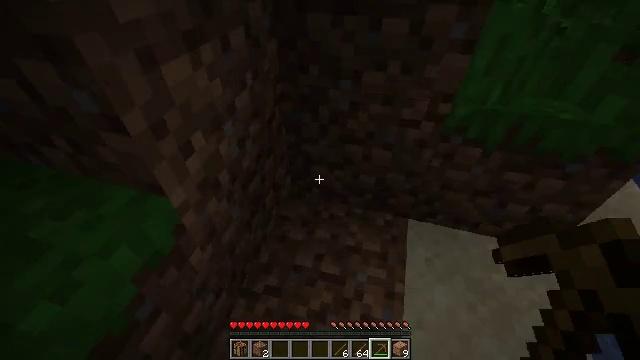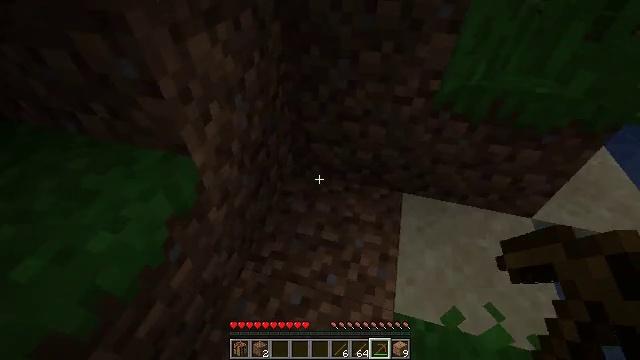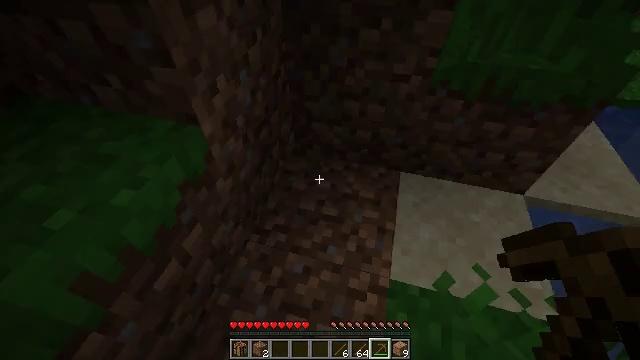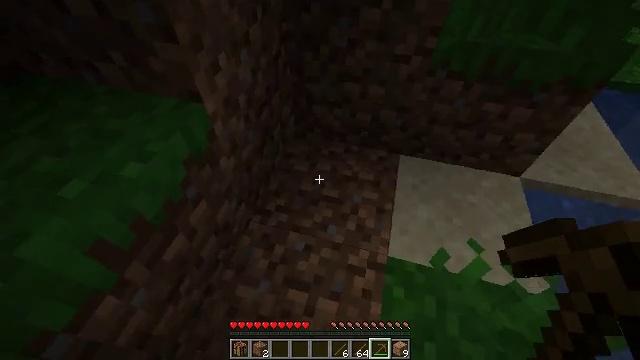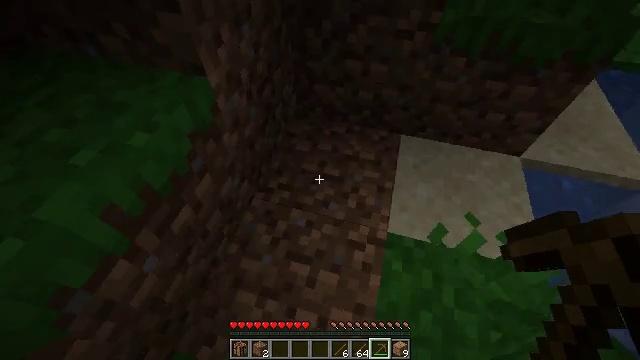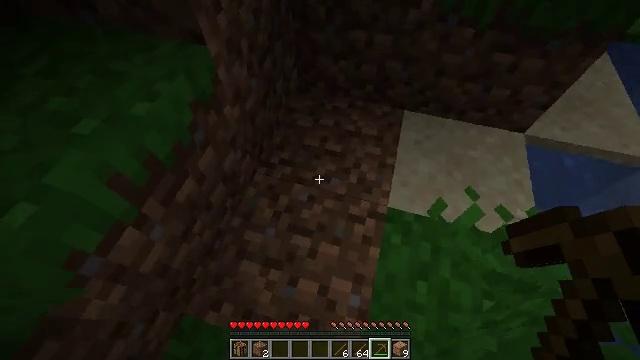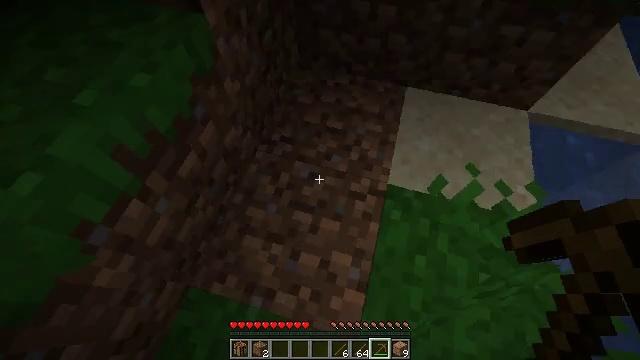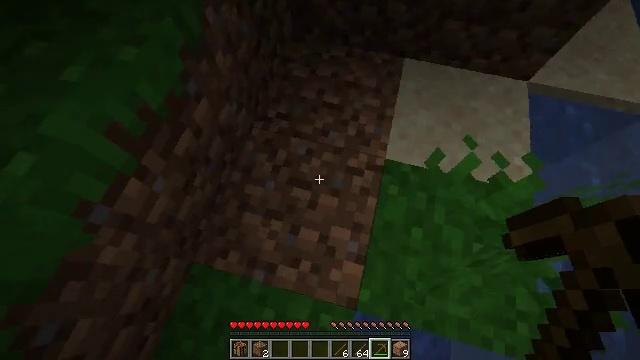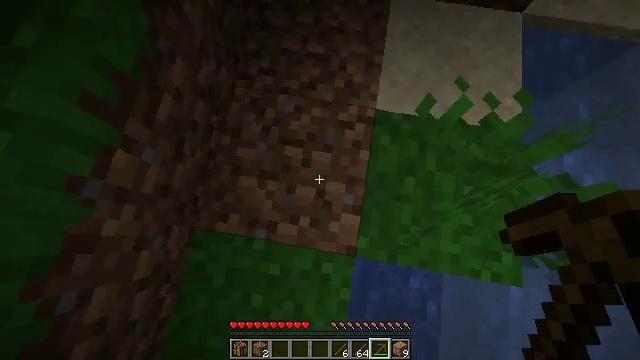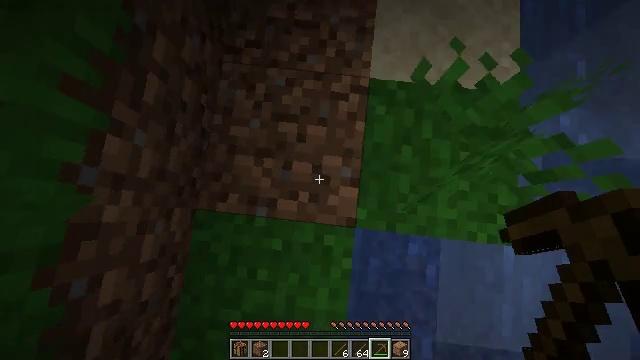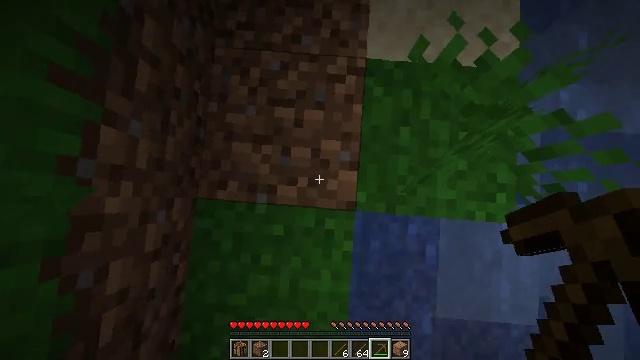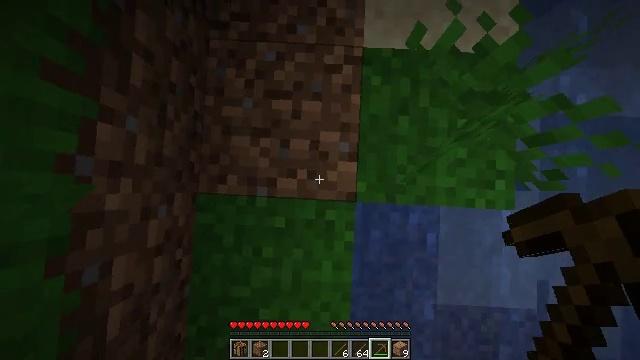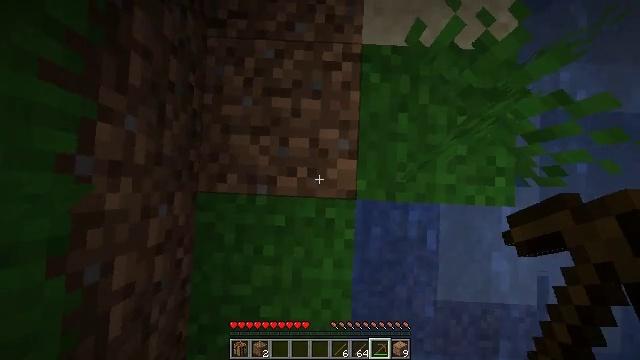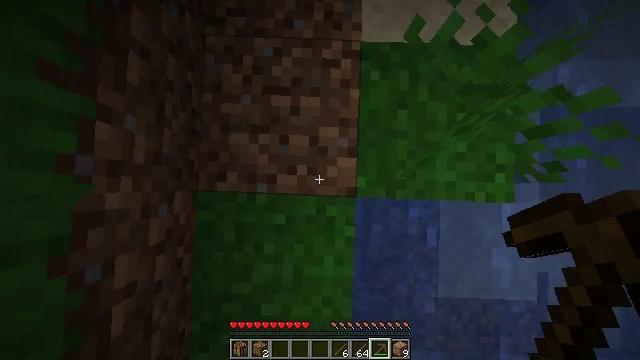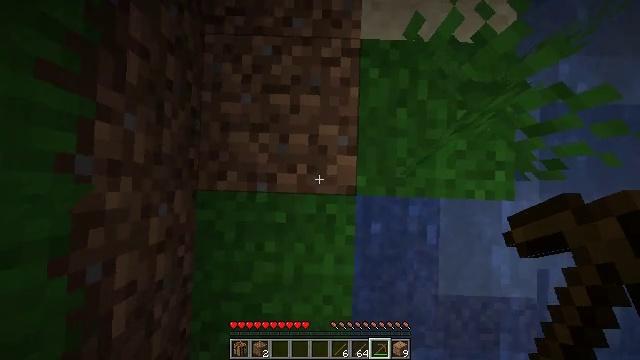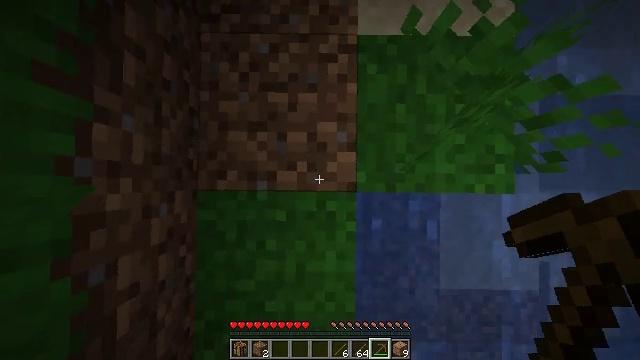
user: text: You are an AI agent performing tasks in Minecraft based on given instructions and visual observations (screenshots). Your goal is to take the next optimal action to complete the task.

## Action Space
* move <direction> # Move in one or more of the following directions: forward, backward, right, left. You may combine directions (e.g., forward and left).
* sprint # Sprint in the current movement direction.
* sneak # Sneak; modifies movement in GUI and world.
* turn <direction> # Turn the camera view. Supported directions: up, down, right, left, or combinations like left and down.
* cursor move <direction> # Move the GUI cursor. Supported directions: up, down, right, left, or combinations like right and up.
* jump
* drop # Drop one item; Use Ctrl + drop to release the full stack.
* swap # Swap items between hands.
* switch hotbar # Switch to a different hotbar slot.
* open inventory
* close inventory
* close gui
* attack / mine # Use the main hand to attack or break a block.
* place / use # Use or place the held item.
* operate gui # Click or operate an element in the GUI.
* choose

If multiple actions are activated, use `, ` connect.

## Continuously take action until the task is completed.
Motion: motion action
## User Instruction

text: Remove oak leaves from branches.
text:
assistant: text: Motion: move back, turn down
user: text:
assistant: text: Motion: turn down
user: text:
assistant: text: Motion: turn down
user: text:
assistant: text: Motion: turn down
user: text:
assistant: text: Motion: turn down
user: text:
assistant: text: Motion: turn down
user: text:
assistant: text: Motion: turn right and down
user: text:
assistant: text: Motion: turn right and down
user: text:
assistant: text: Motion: turn right and down
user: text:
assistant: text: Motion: turn right and down
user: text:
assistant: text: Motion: turn right and down
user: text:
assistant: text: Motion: no_op
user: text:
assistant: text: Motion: no_op
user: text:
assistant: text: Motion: no_op
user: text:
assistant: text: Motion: turn right
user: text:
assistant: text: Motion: turn right
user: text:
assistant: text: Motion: turn right and up
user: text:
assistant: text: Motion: turn right and up
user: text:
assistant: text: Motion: turn up
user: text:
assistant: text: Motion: turn right and up
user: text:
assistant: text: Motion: turn right and up
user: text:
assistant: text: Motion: turn right and up
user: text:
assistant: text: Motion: turn up
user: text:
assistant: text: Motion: turn up
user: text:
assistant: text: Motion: no_op
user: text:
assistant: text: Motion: no_op
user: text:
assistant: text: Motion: no_op
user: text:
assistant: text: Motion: no_op
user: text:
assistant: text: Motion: no_op
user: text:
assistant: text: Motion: move forward